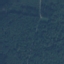
Land use / land cover: Forest